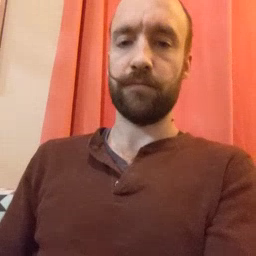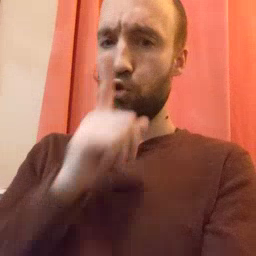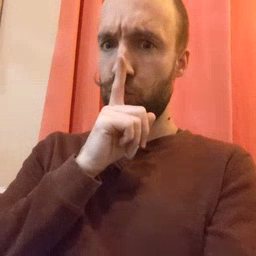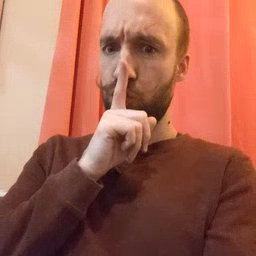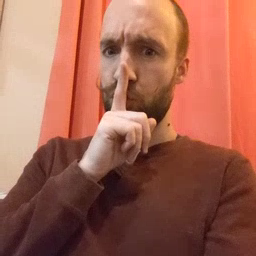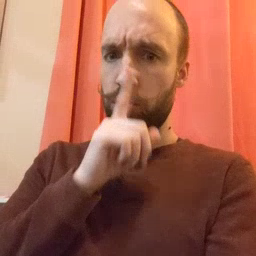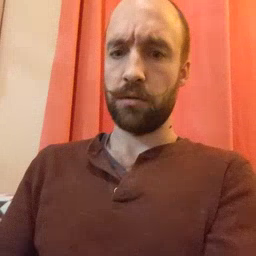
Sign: shhh